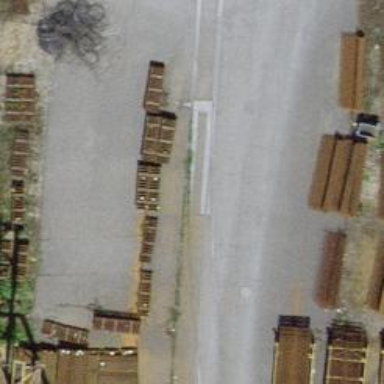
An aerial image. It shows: Railway switch.